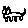
Label: cat